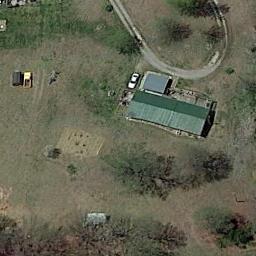
Label: residential